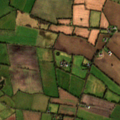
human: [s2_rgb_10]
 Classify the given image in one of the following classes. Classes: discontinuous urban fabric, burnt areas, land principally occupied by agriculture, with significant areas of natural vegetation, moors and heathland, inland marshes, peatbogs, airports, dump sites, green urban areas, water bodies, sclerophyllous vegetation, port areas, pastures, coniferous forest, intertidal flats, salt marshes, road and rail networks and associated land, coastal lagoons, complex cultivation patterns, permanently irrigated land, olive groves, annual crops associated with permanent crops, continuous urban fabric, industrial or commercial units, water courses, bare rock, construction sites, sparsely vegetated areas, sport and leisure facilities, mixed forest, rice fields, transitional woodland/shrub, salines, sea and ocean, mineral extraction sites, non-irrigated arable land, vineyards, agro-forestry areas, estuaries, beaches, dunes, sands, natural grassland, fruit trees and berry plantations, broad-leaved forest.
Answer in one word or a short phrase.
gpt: non-irrigated arable land, pastures